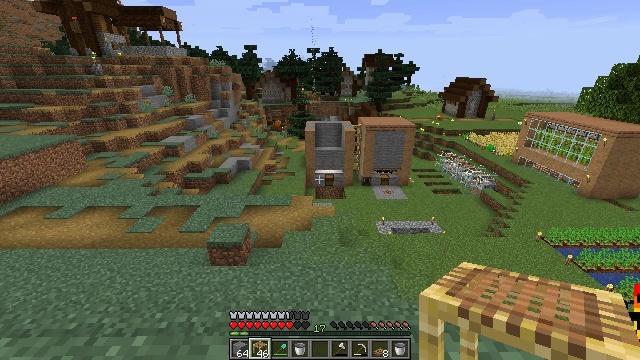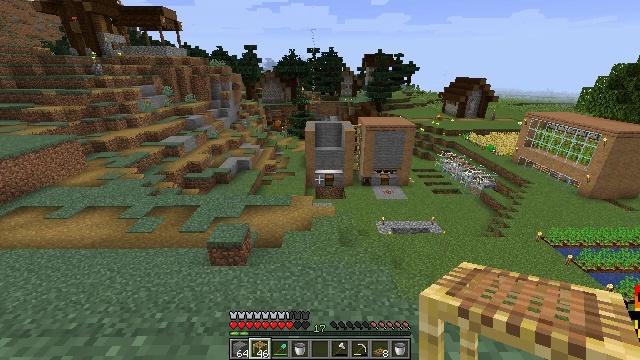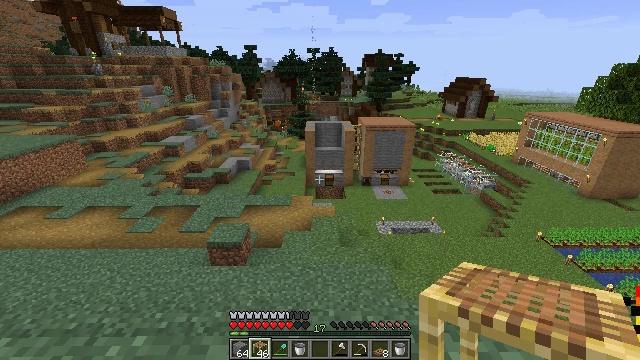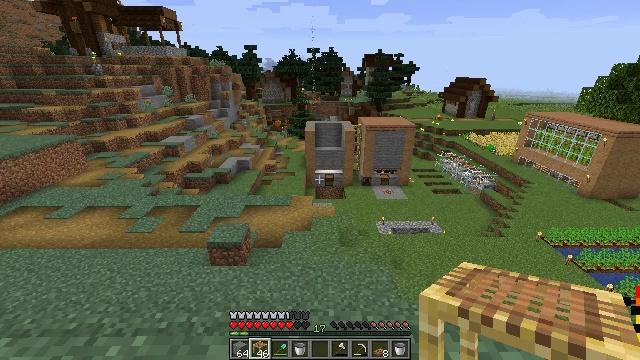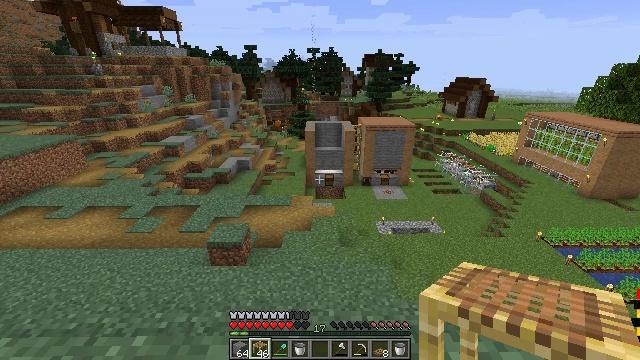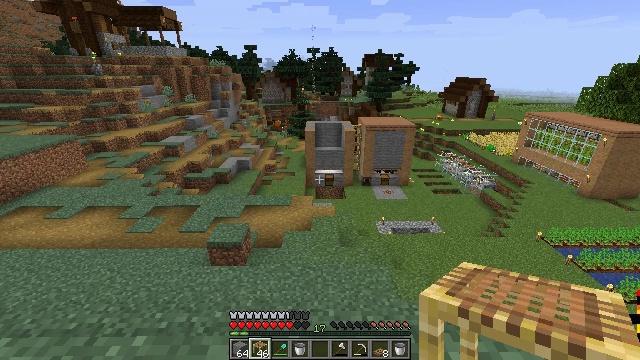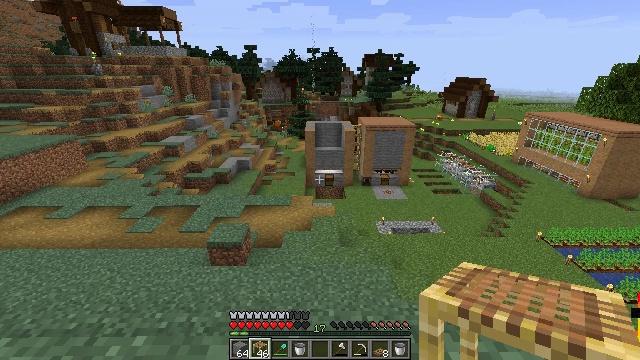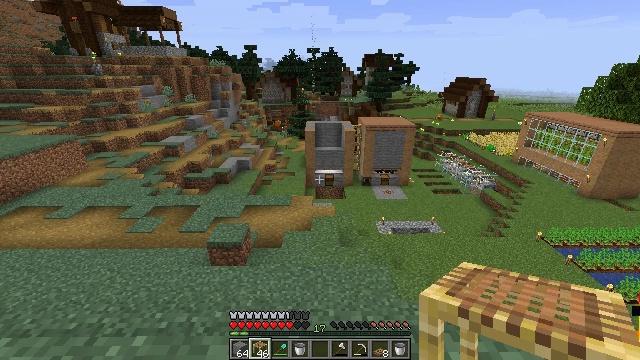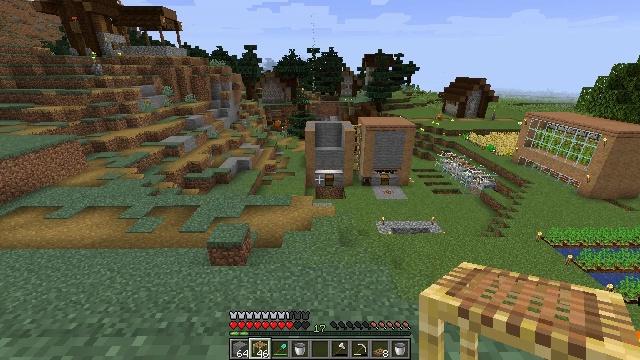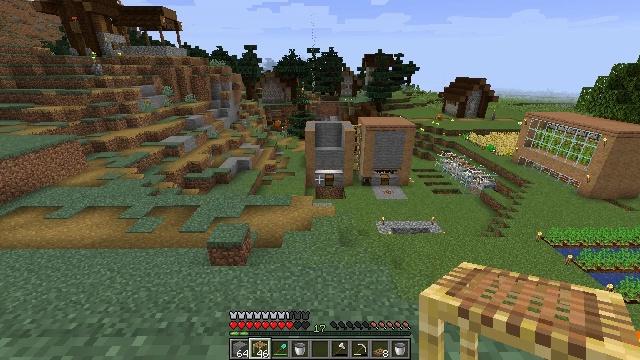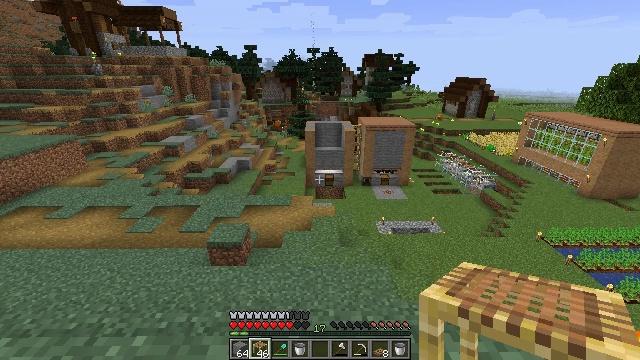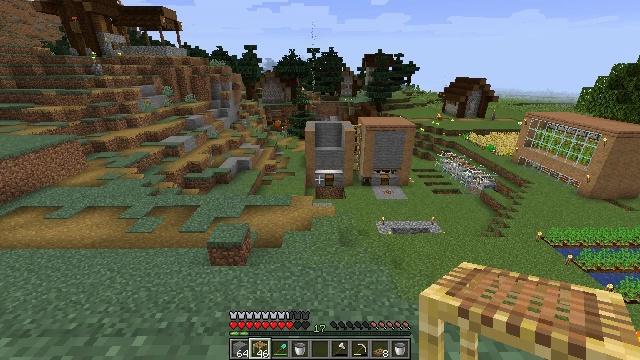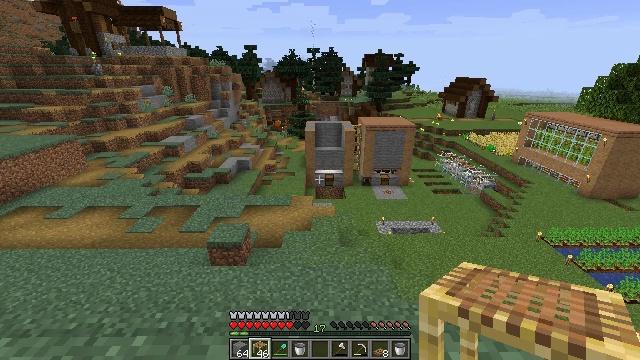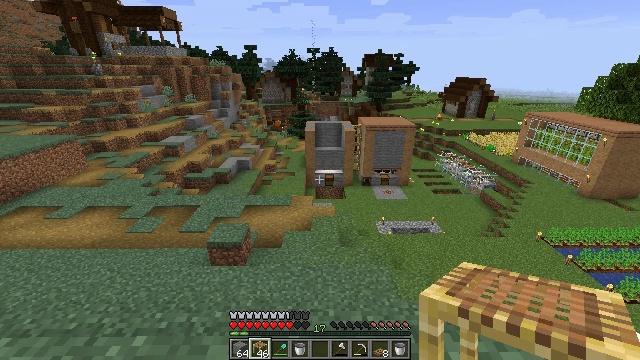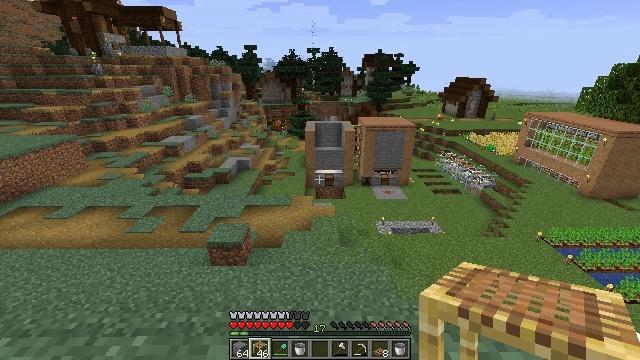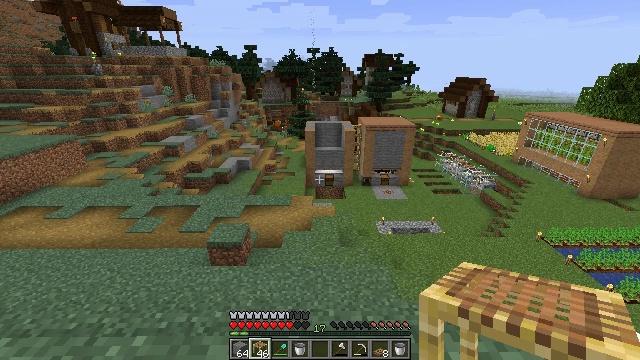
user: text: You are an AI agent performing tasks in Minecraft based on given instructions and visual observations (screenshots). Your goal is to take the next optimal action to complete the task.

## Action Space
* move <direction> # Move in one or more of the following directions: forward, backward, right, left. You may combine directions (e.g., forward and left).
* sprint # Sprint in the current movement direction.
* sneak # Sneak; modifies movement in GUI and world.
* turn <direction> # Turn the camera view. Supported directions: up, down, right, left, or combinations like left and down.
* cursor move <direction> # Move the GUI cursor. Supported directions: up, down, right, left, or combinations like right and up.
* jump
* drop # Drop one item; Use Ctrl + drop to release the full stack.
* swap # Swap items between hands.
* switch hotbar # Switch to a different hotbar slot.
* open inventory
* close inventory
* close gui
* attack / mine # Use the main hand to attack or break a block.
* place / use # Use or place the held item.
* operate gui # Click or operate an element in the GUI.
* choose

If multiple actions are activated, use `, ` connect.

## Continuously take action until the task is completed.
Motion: motion action
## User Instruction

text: Use a crafting table to craft iron bars.
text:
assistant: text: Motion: no_op
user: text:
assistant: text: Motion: no_op
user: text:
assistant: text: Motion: no_op
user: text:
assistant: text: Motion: no_op
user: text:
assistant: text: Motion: no_op
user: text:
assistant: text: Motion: no_op
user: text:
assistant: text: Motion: no_op
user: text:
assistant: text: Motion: no_op
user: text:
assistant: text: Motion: no_op
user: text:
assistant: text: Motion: no_op
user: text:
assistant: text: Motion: no_op
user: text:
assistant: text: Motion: no_op
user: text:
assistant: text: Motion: no_op
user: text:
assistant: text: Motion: no_op
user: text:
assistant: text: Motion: no_op
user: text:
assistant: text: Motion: no_op
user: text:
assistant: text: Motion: no_op
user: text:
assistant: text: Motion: no_op
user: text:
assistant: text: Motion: no_op
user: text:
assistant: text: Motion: no_op
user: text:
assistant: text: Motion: no_op
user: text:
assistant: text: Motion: no_op
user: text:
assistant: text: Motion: no_op
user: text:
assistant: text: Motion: no_op
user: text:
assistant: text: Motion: no_op
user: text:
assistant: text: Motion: no_op
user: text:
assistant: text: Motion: no_op
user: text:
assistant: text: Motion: no_op
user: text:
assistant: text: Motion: no_op
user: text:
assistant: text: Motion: no_op